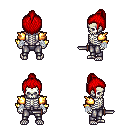
a pixel art fantasy rpg character, male body template, skeleton, gold arm armor, metal pants, red short topknot hairstyle, white cloth bandages, dagger, four views (front, back, left, right), 2x2 character sprite sheet, small pixel art, hard edges, no anti-aliasing